Question: I am using Aptana 3 which is basically a modified version of eclipse, so i think this question is applicable to both
Before I commit code in I like to review my changes via the text compare. It allows me to double check things I have changed.
However although text has been highlighted for changes made it does not keep the php syntax highlights. Is there anyway I can keep the PHP or whatever syntax highlighting when viewing differences?
See screenshot.

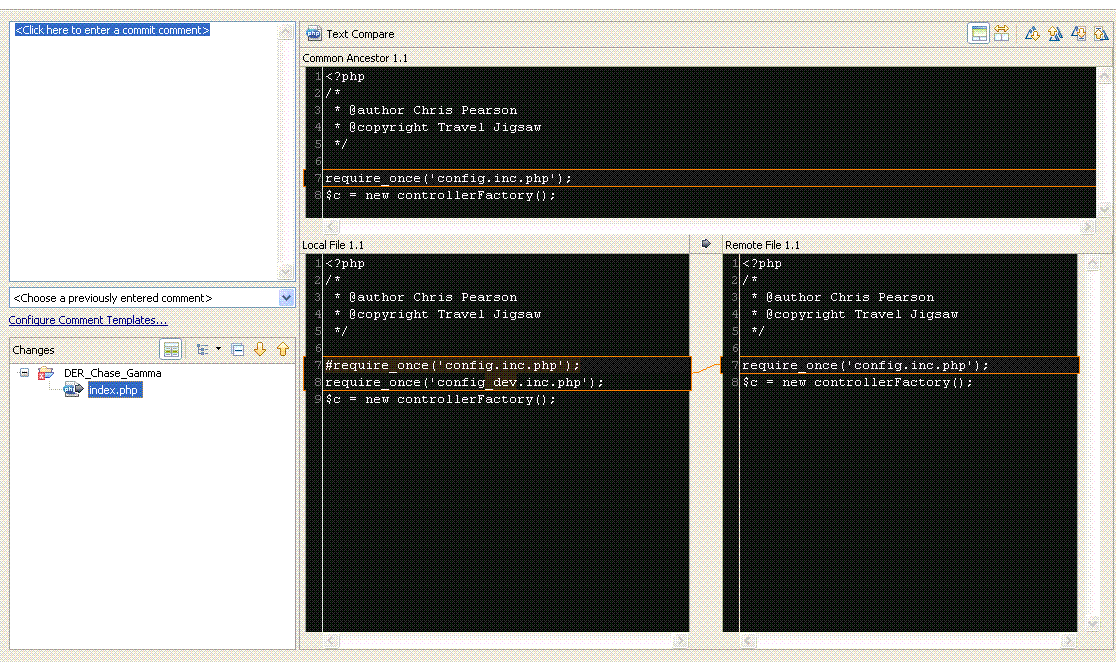
Answer: This is something that a plugin author must implement, and, it seems that it's still not implemented for Aptana's PHP editor, so, the proper thing to have that would be reporting this as a bug to be fixed in a future Aptana Studio 3 version.